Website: crate-barrel
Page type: account-selection
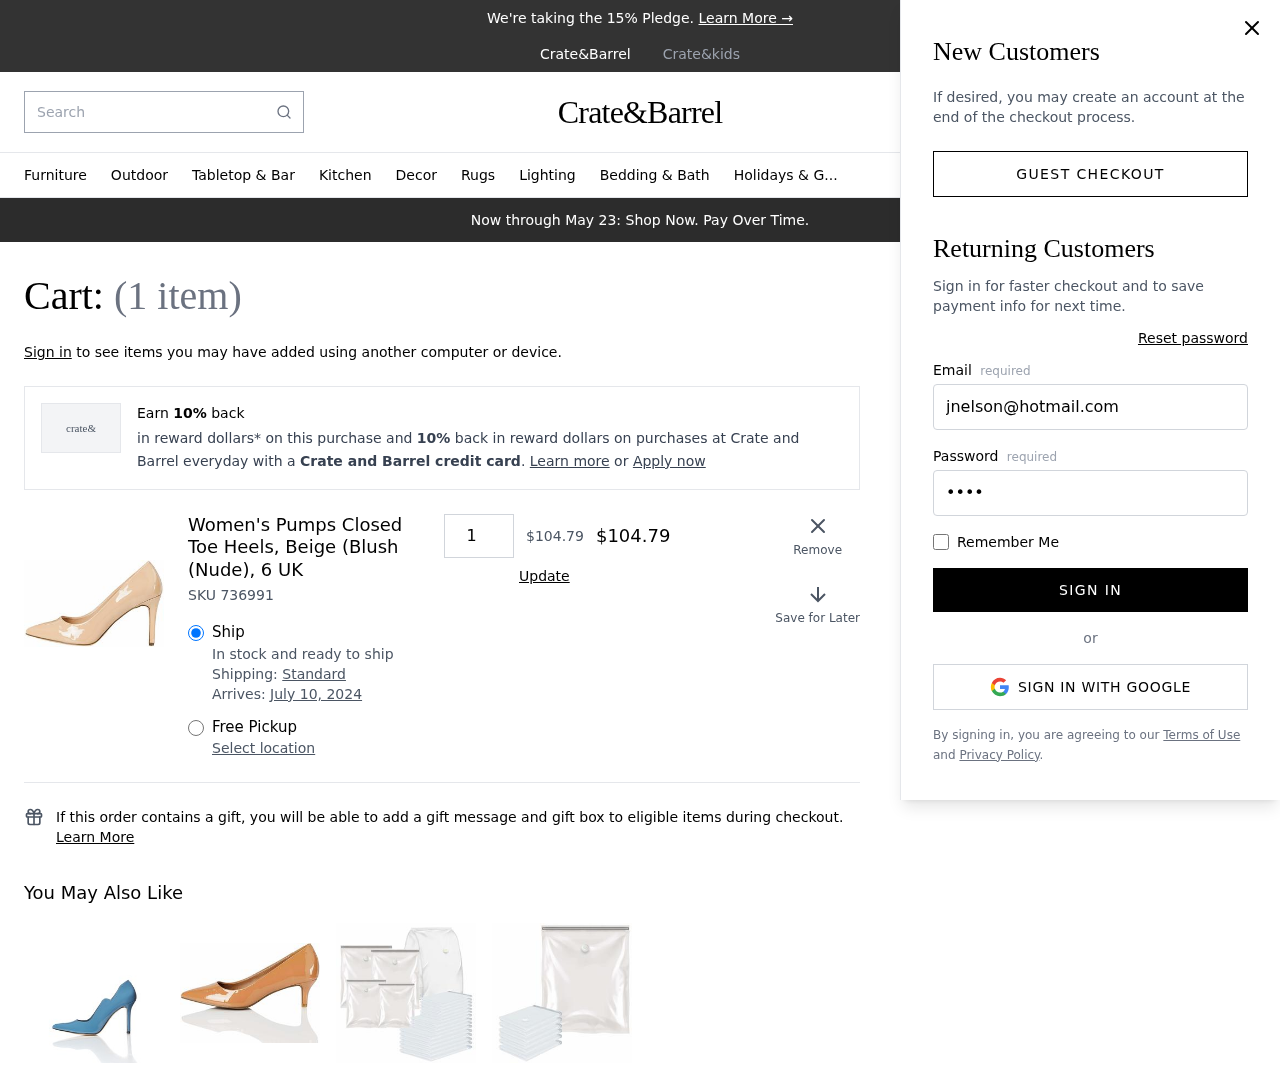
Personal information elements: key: PII_EMAIL
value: jnelson@hotmail.com
Product elements: key: PRODUCT1_NAME
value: Women's Pumps Closed Toe Heels, Beige (Blush (Nude), 6 UK
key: PRODUCT1_PRICE
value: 104.79
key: PRODUCT1_QUANTITY
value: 1
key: PRODUCT1_SKU
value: SKU 736991
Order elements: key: ORDER_NUM_ITEMS
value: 1
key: ORDER_DELIVERY_DATE
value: July 10, 2024
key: ORDER_SUBTOTAL
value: $104.79
Search elements: key: HEADER_SEARCH
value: Search